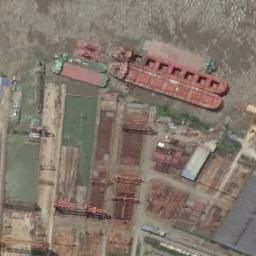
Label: ship